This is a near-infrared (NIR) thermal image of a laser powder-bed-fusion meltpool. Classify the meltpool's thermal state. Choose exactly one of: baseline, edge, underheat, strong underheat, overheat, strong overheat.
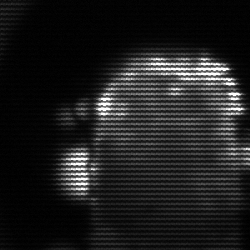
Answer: baseline